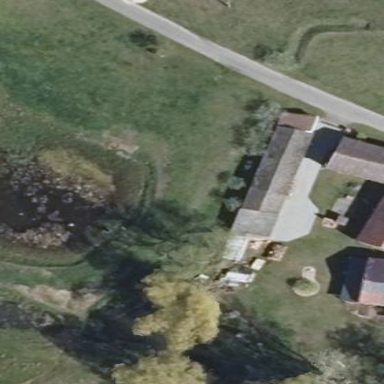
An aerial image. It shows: Pond with natural water.